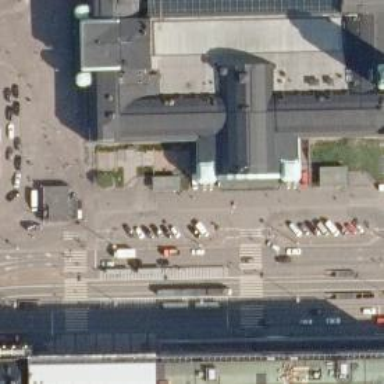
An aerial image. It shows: Uncontrolled crossing with pedestrian island.